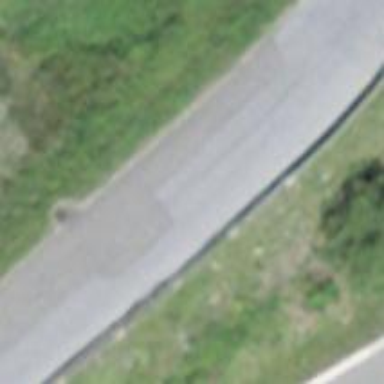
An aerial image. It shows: Tertiary road with embankment.